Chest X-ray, PA view. Patient: 58 years old, sex F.
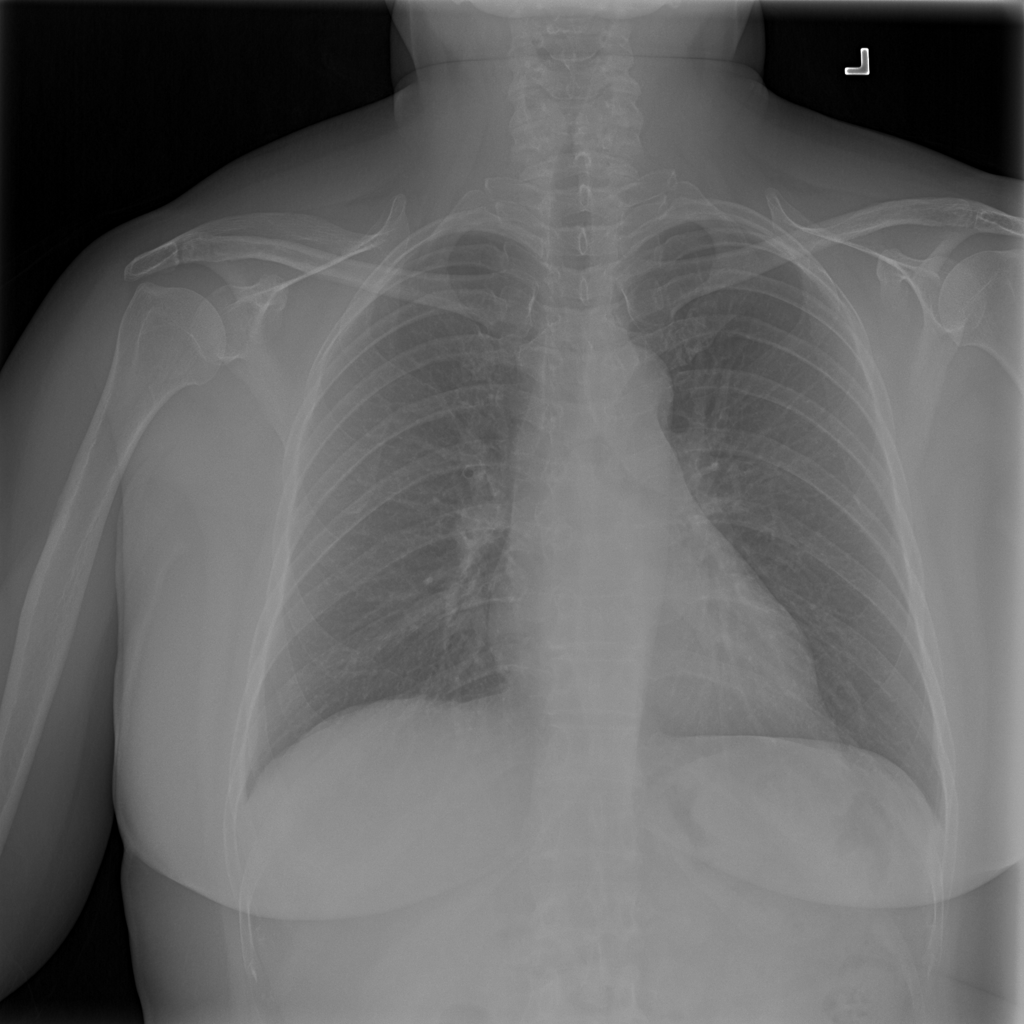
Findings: No Finding